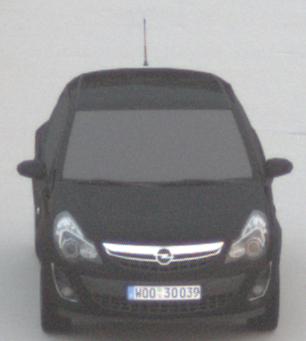
Make: Opel
Model: Corsa 1.2
Detailed model: Corsa (D)
Model produced from: 2011/01
Model produced until: 2014/08
Doors: 3
Color: black
Road condition: dry road
Daytime: sunrise or sunset
Contrast: low contrast